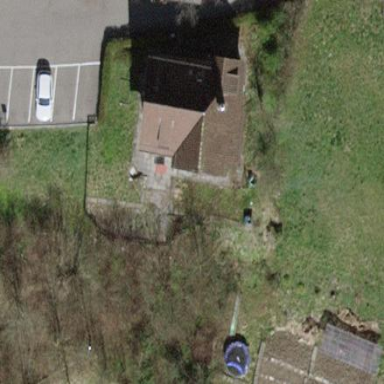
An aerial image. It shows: Detached building with hipped roof shape.